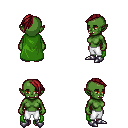
a pixel art fantasy rpg character, female body template, orc, green skin, green cape, white pants, brunette long mohawk hairstyle, metal boots, four views (front, back, left, right), 2x2 character sprite sheet, small pixel art, hard edges, no anti-aliasing